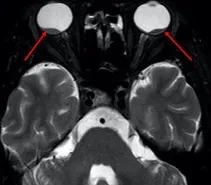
(I, J) Eye MRI shows bilateral retinal detachment of optic nerve.
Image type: radiology (mri)